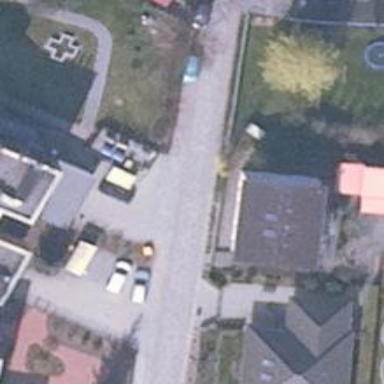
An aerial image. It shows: Residential road.